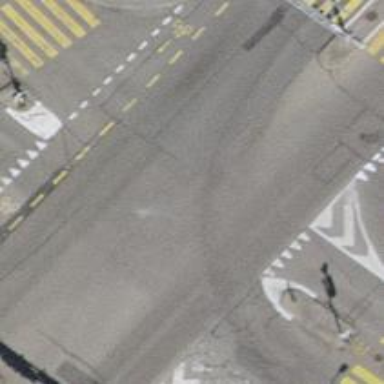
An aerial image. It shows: Primary highway with asphalt surface. There is cycle track on the right side.